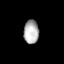
Tissue: lung
Cell type: Fibroblasts
Senescence score: 0.6231
Nuclear area (px): 350
Mean DAPI intensity: 175.446